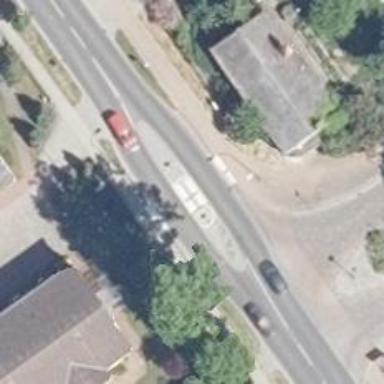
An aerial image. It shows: Uncontrolled crossing with traffic island.